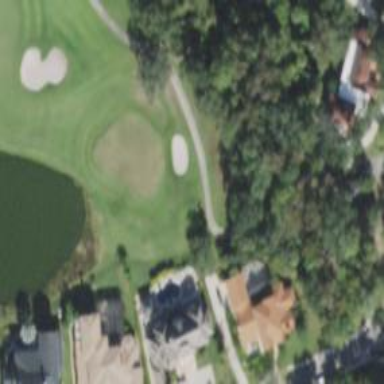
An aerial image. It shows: Golf hole.